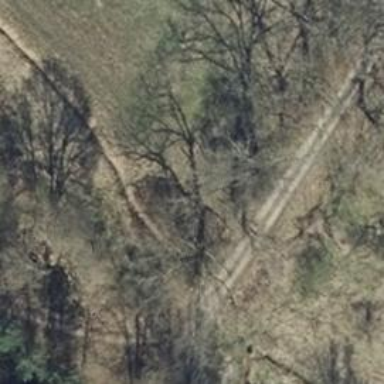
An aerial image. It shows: Row of deciduous broadleaved trees.